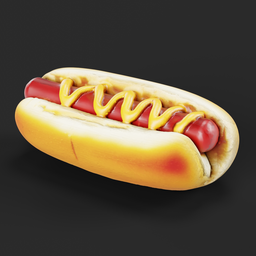
Label: nature